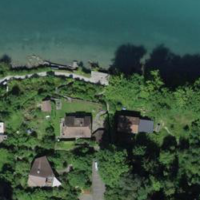
EUNIS habitat code: 14
Species observed at this site:
Centranthus ruber
Larus michahellis
Podiceps cristatus
Vespa crabro
Fulica atra
Sorbus aucuparia
Anas platyrhynchos
Certhia familiaris
Passer domesticus
Aruncus dioicus
Carduelis carduelis